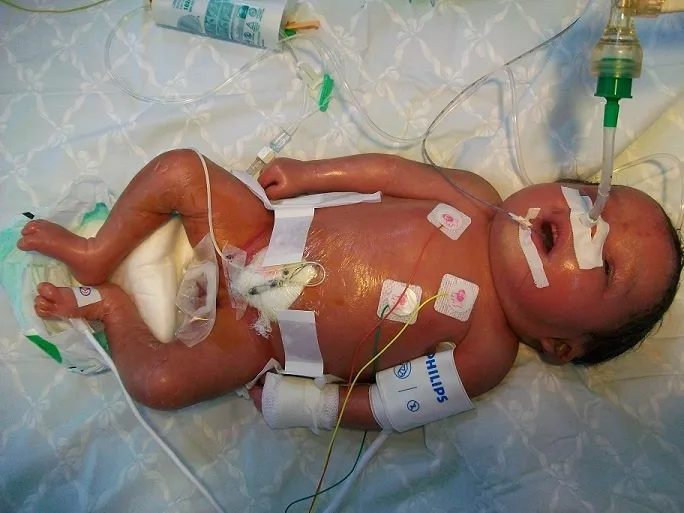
Neonatal presentations of Gaucher disease demonstrating hydrops, peeling and shiny skin.
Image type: medical_photograph (skin_photograph)